Question: When I create formatted text in tinyMCE and save it to the database it works good, I can see the visible changes I made in the editor, and in the database the code looks great:
'''
<p><span style="background-color: #888888; color: #99cc00;">BLAAT</span> Some other tekst</p>
'''
But when I load the content from the database back into the editor it looks like plain text:

I can see no js errors or php errors, and I have no idea what so ever at the moment on where to look for possible mistakes. Any directions?
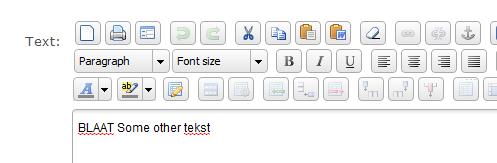
Answer: Before populating the form I disable the stripTags filter. The form populates perfectly. Then before getting the data again and putting it in the database I set the stripTags again. A bit of a work around, but it gets the job done.